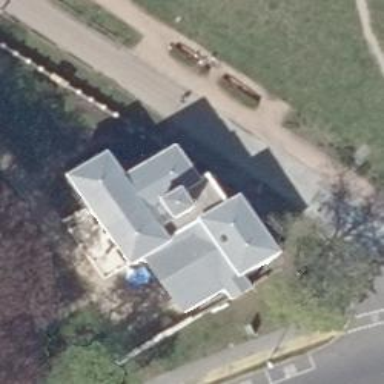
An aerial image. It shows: Building with ridged roof.